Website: apple
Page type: account-selection
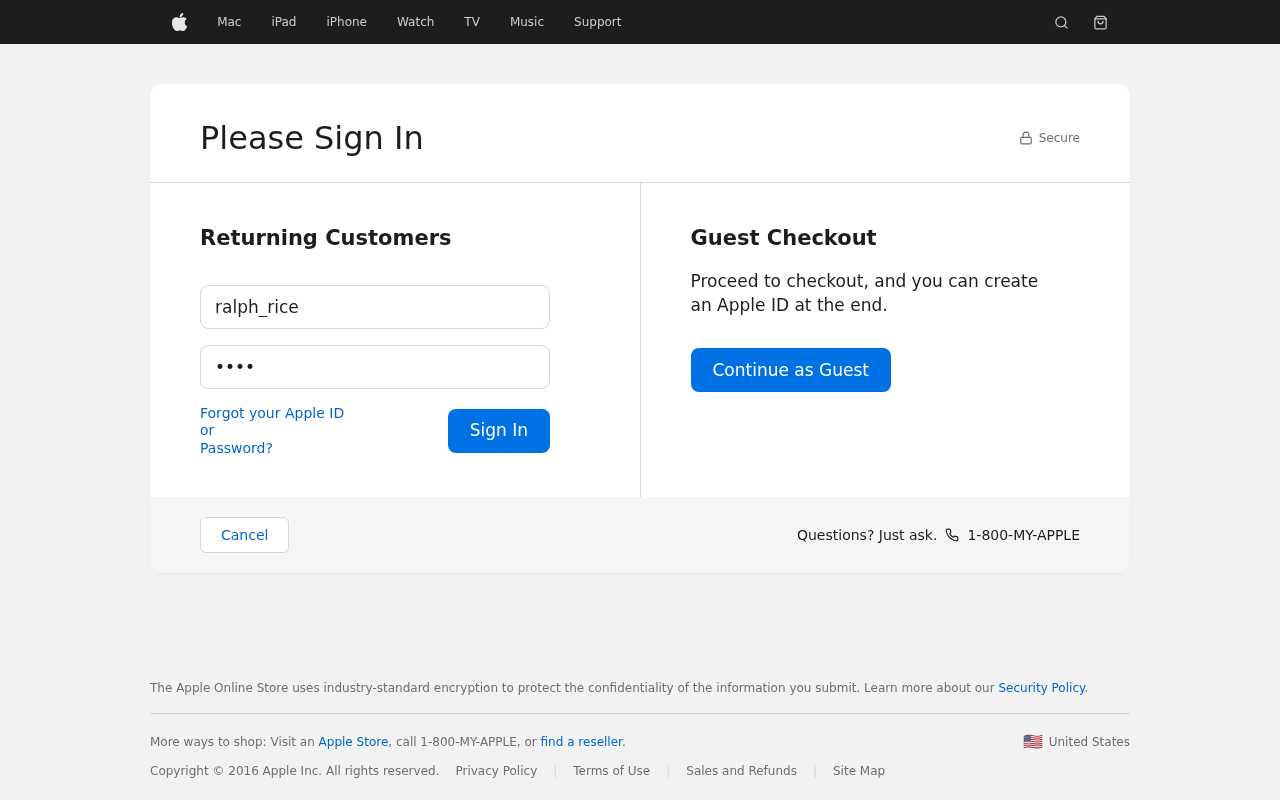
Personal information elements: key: PII_LOGIN_USERNAME
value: ralph_rice